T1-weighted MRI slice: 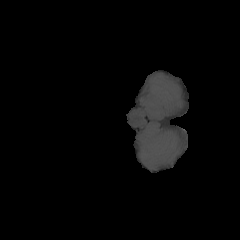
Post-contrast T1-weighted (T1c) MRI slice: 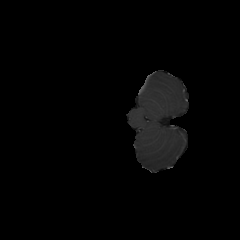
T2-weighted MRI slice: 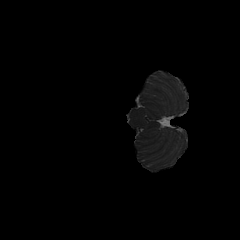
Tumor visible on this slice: no